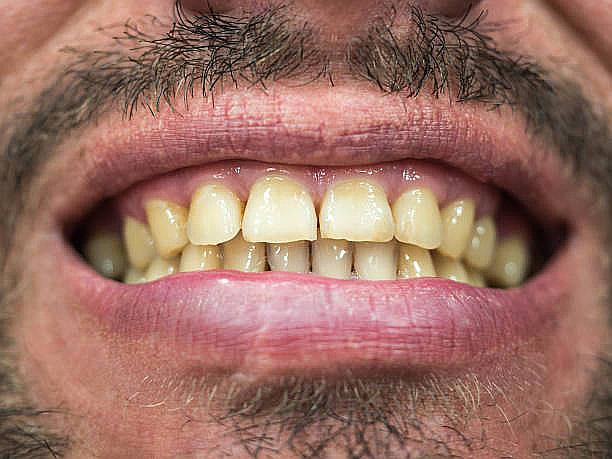
Condition: Calculus